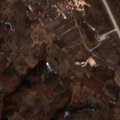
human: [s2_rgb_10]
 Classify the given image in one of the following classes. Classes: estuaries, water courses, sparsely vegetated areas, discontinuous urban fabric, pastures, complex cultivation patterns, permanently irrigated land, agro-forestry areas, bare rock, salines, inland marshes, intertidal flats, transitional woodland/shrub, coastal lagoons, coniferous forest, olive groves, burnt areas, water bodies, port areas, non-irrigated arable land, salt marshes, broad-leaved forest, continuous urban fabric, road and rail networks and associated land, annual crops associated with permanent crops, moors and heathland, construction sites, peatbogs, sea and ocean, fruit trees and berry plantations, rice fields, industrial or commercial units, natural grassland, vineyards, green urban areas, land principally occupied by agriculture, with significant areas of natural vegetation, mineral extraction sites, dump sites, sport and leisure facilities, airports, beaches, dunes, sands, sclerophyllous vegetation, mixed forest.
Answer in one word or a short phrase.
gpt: airports, complex cultivation patterns, land principally occupied by agriculture, with significant areas of natural vegetation, broad-leaved forest